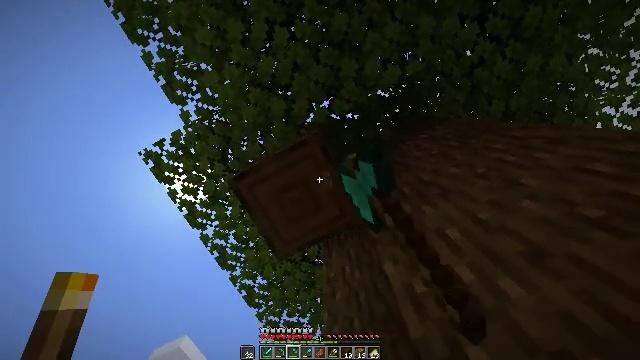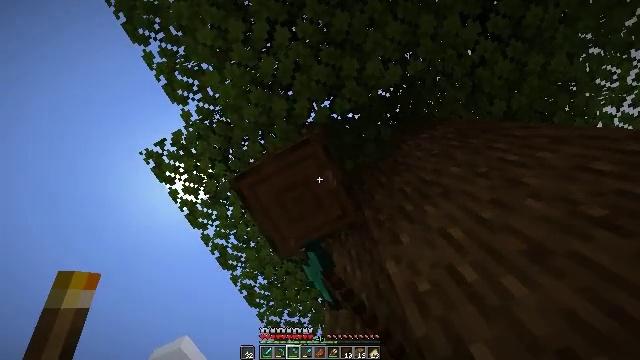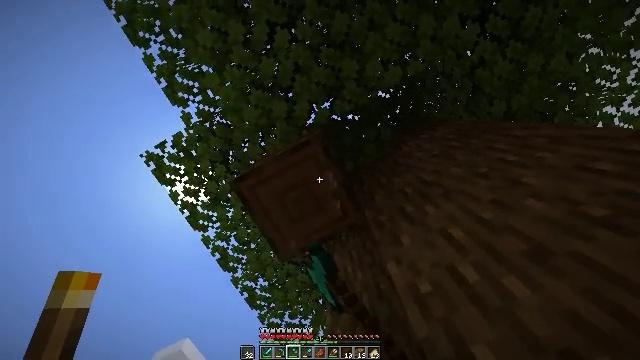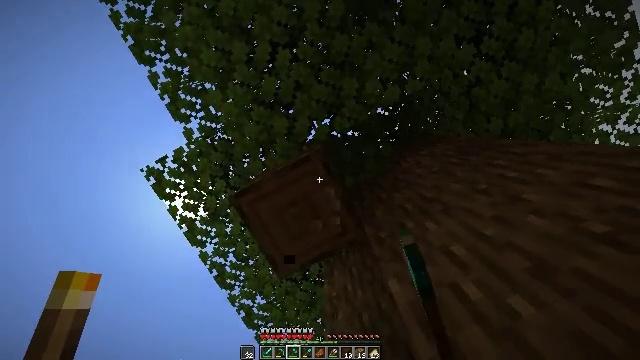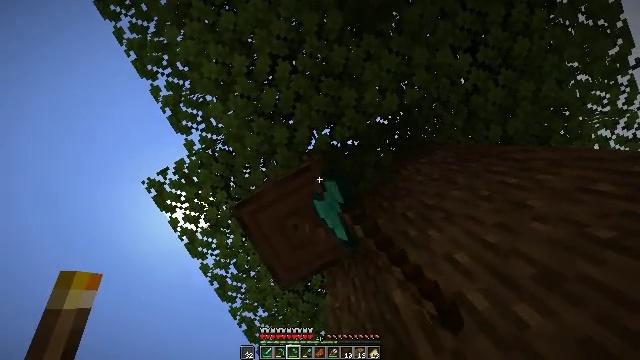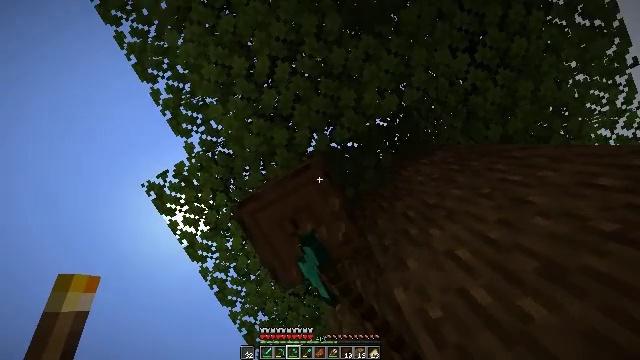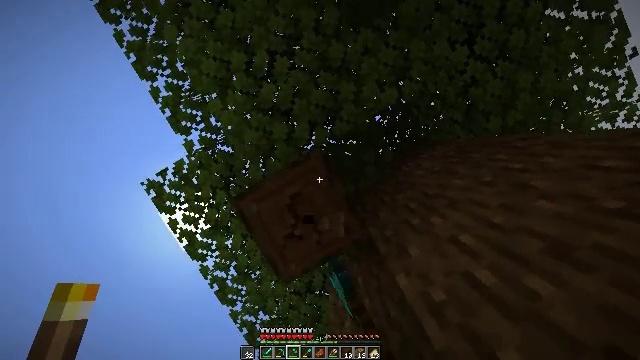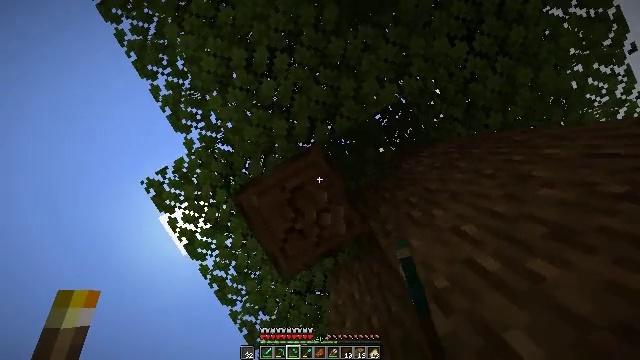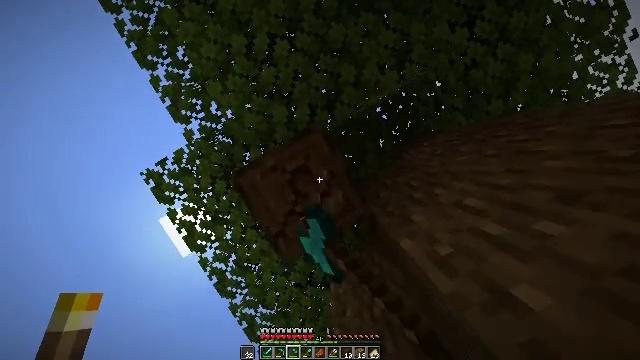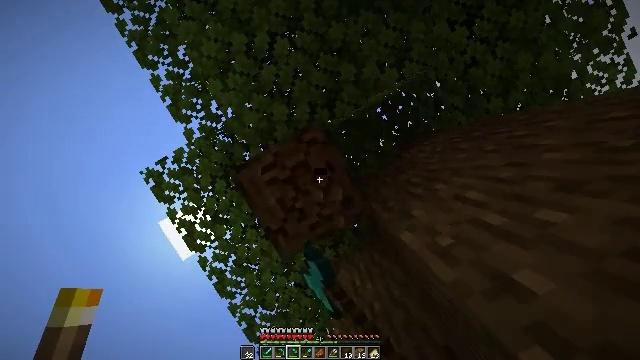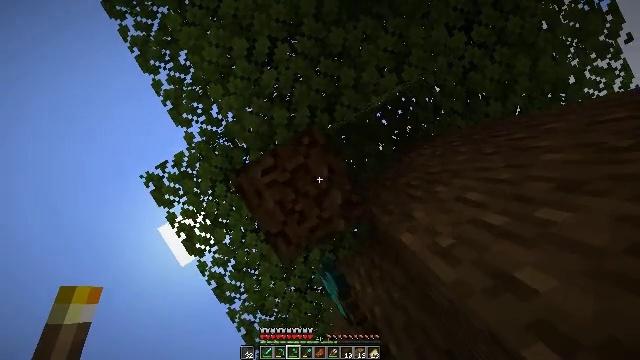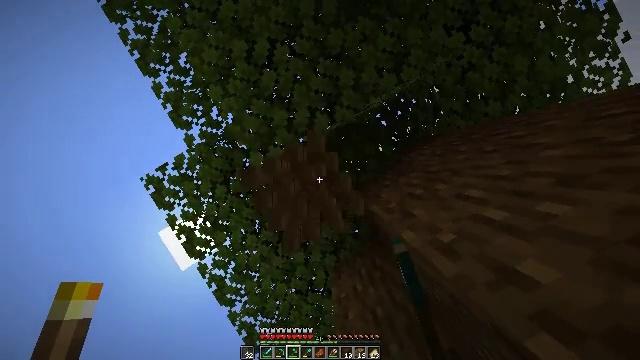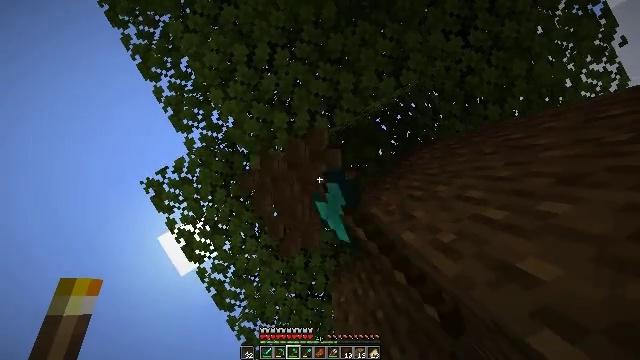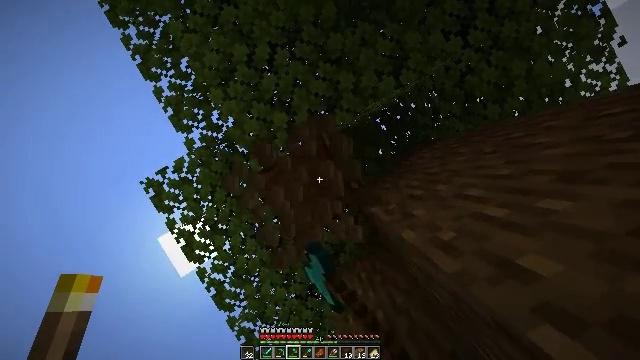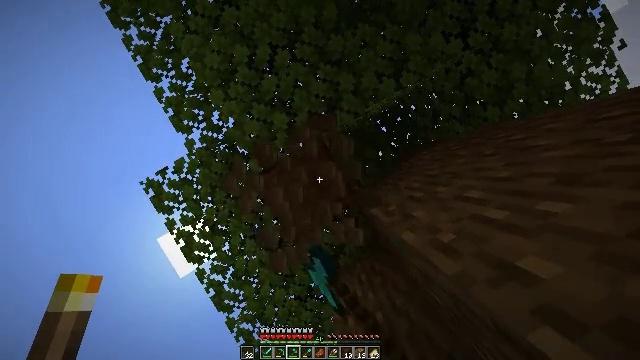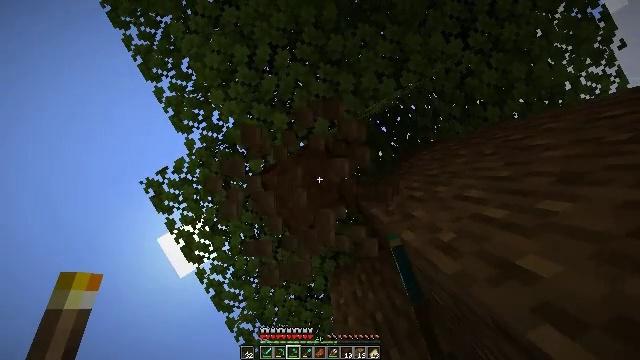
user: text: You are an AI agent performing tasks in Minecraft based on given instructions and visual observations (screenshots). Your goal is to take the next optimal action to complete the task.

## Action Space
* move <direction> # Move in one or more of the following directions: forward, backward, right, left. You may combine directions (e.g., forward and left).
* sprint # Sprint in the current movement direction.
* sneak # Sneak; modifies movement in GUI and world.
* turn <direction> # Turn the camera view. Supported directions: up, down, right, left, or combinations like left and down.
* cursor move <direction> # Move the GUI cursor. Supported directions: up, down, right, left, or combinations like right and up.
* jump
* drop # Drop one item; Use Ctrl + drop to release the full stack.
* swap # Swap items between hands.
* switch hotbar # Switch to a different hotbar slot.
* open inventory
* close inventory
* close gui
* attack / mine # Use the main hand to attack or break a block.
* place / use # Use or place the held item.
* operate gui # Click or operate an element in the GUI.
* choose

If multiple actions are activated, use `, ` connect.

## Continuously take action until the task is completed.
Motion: motion action
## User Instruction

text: Collect dark oak log for building.
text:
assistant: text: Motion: attack / mine
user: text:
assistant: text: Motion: attack / mine
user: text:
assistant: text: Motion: turn up, attack / mine
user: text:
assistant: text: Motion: turn up, attack / mine
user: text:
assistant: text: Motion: move forward, turn up, attack / mine
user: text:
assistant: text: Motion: move forward, attack / mine
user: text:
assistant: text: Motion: move forward, attack / mine
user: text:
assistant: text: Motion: attack / mine
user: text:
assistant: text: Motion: attack / mine
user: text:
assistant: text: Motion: turn up, attack / mine
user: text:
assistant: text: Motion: attack / mine
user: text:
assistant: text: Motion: turn up, attack / mine
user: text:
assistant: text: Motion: attack / mine
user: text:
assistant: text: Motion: attack / mine
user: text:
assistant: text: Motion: attack / mine
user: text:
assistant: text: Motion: attack / mine
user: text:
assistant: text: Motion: attack / mine
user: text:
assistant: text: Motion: attack / mine
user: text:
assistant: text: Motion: attack / mine
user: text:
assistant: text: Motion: attack / mine
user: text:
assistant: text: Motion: attack / mine
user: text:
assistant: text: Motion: attack / mine
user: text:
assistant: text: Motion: attack / mine
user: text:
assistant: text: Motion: attack / mine
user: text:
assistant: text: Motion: attack / mine
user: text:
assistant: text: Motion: attack / mine
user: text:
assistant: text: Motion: attack / mine
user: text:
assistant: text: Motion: attack / mine
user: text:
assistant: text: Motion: attack / mine
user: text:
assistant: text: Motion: attack / mine